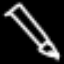
Label: pencil